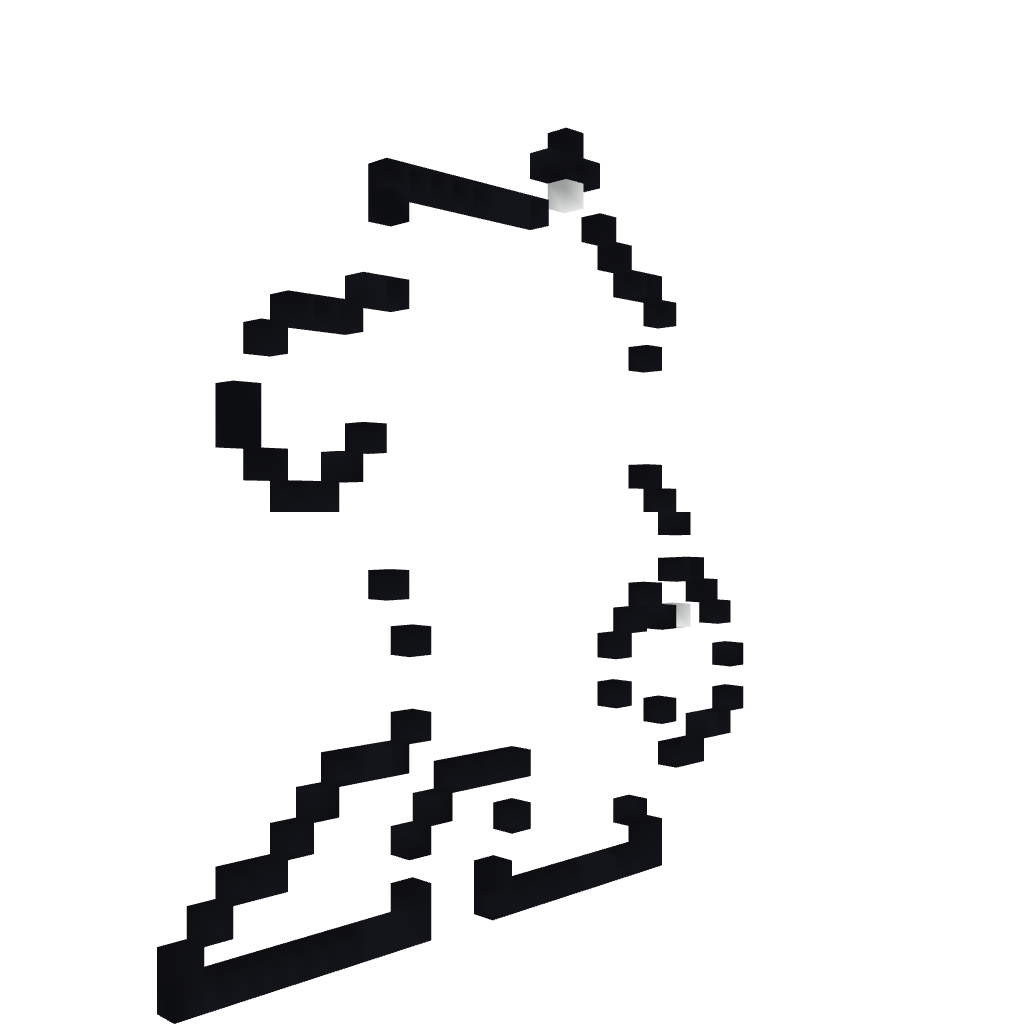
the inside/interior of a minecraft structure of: Shadow Man